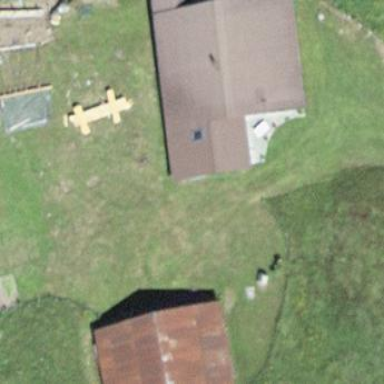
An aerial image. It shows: Cabin is depicted in the image.